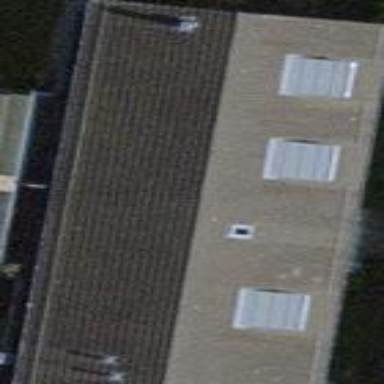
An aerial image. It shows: Terrace building.